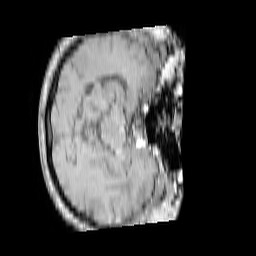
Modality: T1w
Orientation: axial
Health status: ill
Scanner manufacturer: philips
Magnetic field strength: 3 T
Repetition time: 0.3787 s
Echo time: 0.002908 s